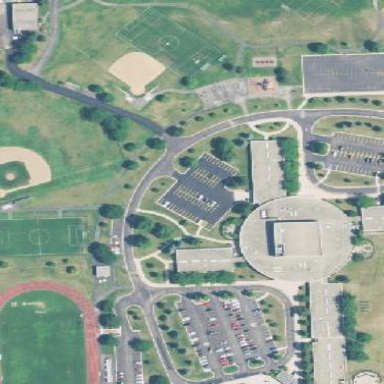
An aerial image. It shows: School.